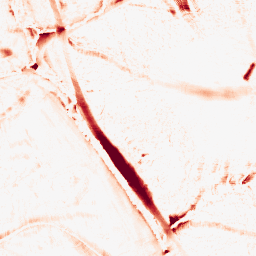
Category: morphological
Decomposition family: morphological_ellipse
Decomposition parameters: operation: opening
width: 20
height: 20
Upsampling method: quartic
Upsampling parameters: scale: 2
Upsampling scale: 2